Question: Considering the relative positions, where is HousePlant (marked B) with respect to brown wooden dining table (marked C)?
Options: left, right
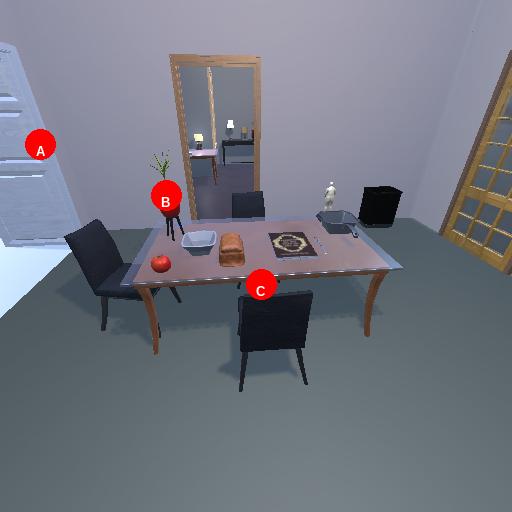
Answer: left